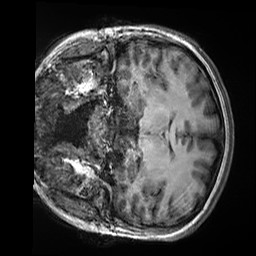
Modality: T1w
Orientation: coronal
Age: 25
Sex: female
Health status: healthy
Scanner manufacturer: siemens
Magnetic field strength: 3 T
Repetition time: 2.5 s
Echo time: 0.00299 s